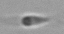
Label: flagellate_morphotype3